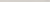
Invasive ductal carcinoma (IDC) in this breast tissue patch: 0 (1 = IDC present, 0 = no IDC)